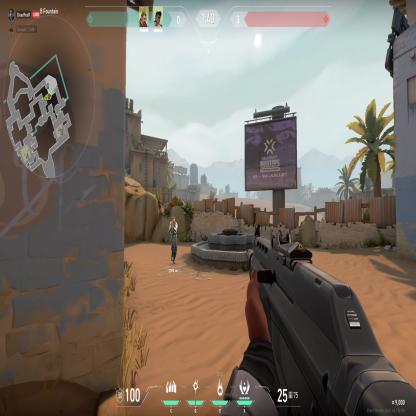
Label: teammate